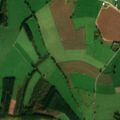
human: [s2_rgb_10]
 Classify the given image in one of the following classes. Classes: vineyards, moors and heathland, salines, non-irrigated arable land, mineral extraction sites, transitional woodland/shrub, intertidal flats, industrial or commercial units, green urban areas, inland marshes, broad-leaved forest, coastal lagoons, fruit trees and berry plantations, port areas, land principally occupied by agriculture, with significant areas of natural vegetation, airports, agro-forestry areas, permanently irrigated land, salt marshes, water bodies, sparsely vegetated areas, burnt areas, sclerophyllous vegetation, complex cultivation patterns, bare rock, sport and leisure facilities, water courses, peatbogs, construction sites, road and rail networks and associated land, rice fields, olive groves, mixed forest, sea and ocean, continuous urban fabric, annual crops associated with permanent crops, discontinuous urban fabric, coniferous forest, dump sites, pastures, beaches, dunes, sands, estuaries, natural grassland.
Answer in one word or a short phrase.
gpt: pastures, complex cultivation patterns, mixed forest